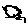
Label: sun